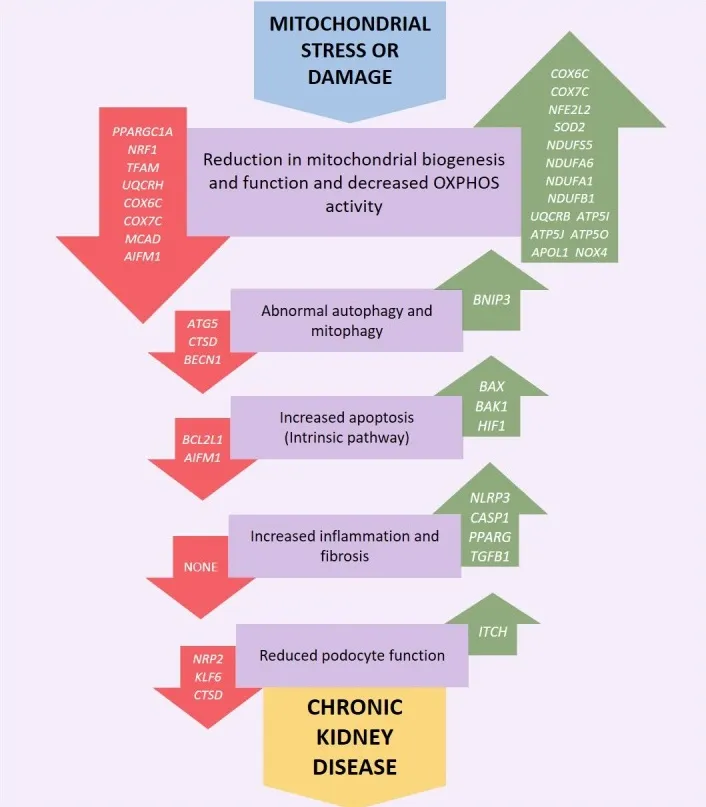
Genetic variation or altered expression of nuclear genes which encode mitochondrial proteins may impair respiratory chain complex activities leading to an increase in production of reactive oxygen species (ROS). This initiates a negative feedback loop, further reducing mitochondrial function, and ATP production along with an increase in OXPHOS defects and ROS generation leading to increased oxidative stress which may lead to uncontrolled autophagy, mitophagy and further ROS production. Mitochondrial dysfunction, ROS generation and the resulting dysregulation of autophagic mechanisms may also activate intrinsic apoptotic mechanisms resulting in inflammation and fibrosis in the renal tubules, glomerulus and podocytes eventually leading to kidney disease. Red arrows indicate underexpression and green arrows overexpression.
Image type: chart (chart)